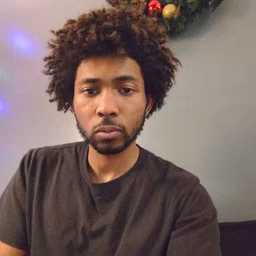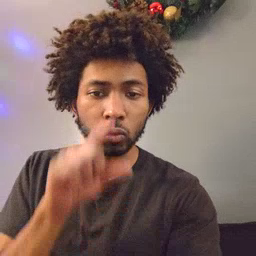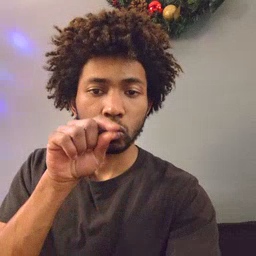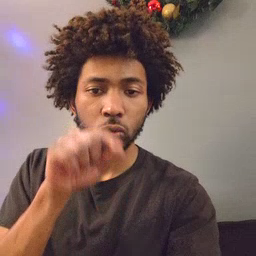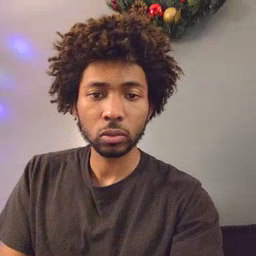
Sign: bird